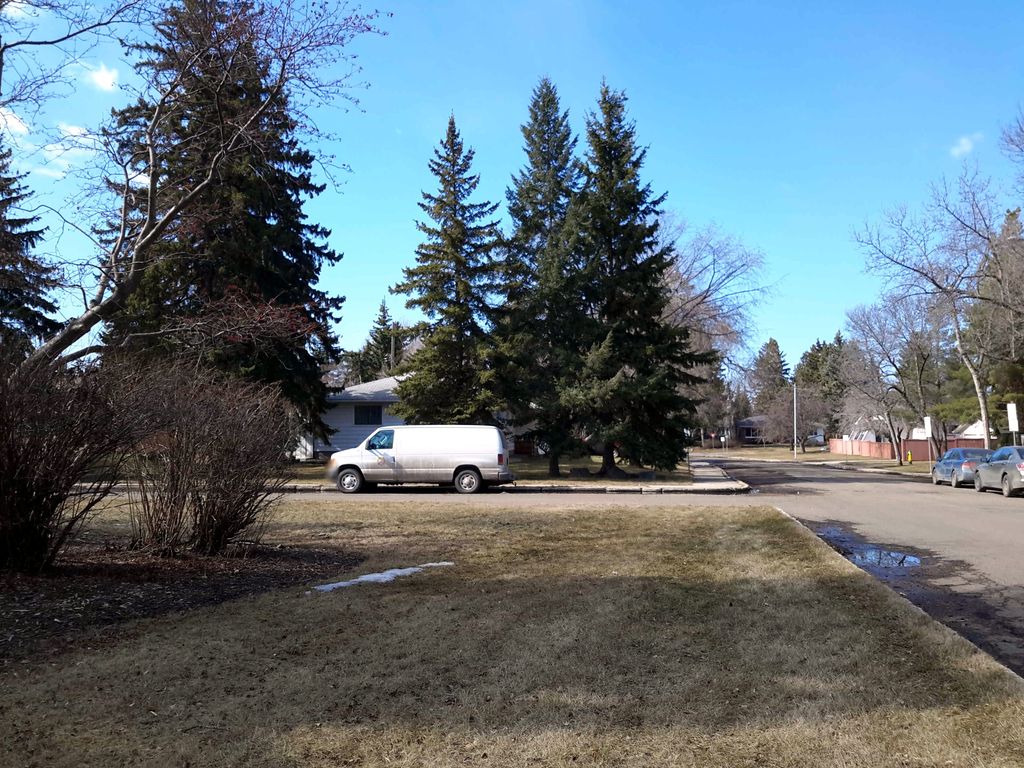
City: edmonton